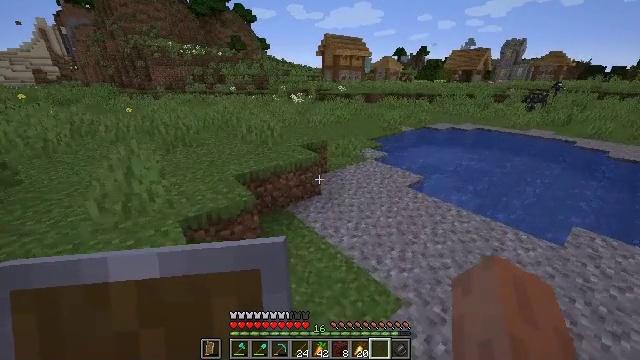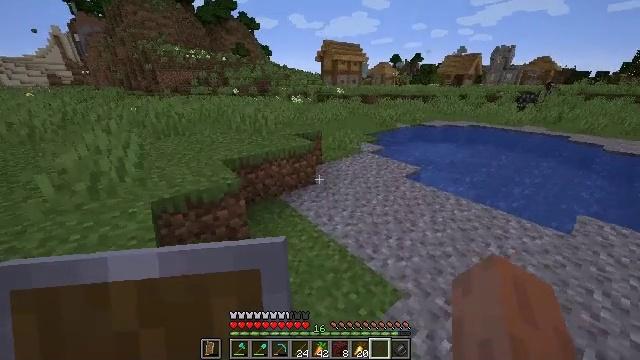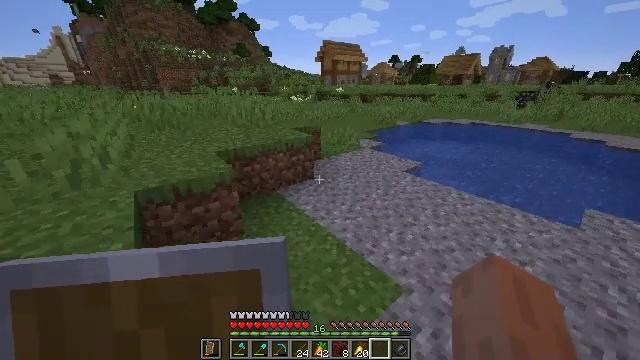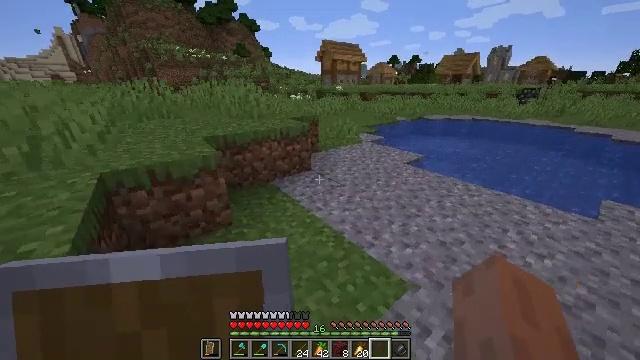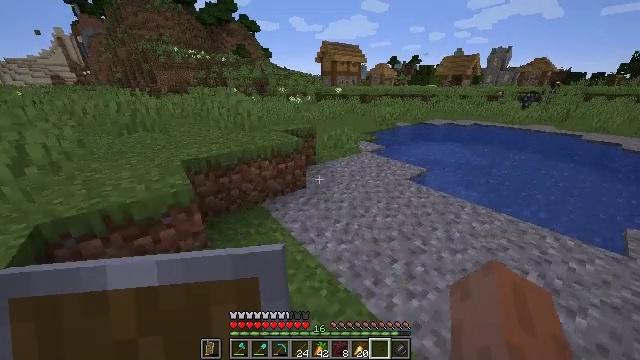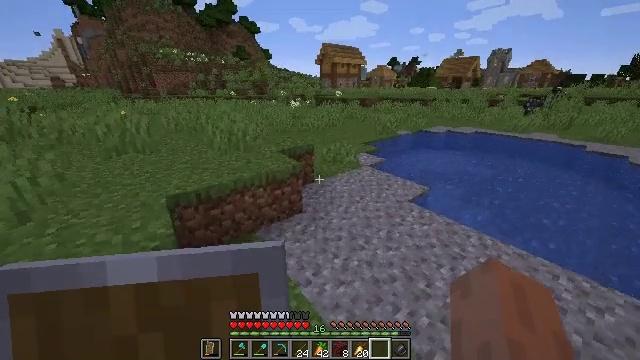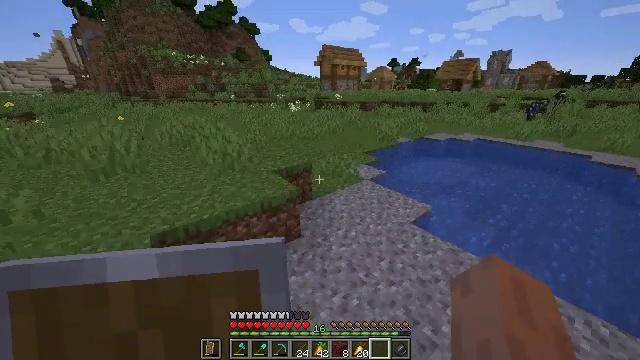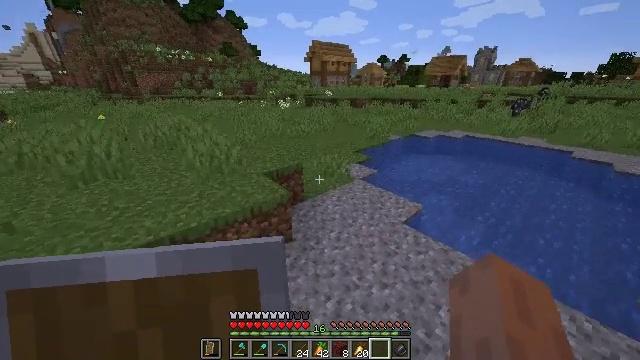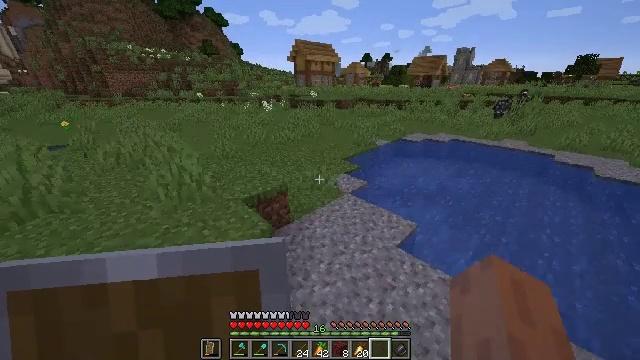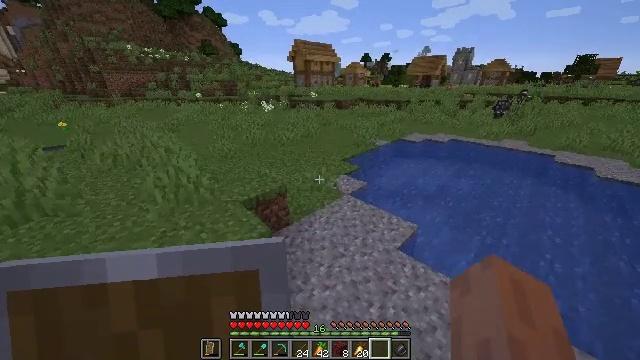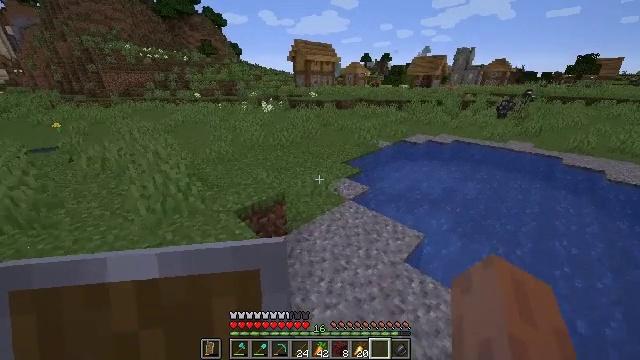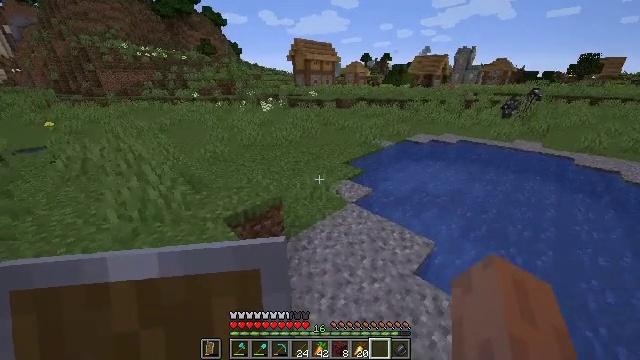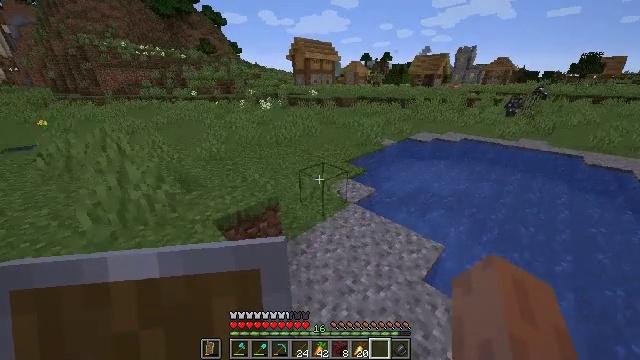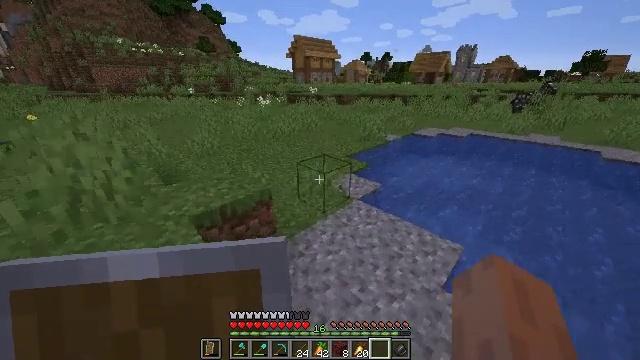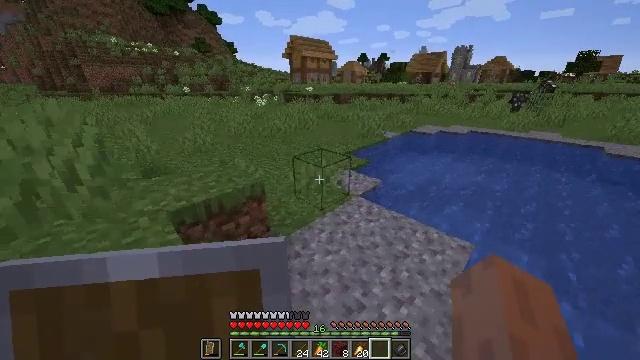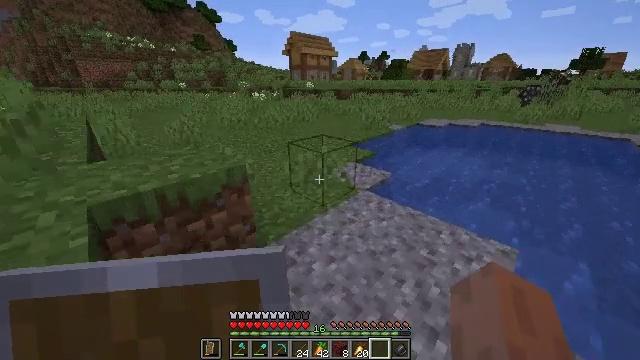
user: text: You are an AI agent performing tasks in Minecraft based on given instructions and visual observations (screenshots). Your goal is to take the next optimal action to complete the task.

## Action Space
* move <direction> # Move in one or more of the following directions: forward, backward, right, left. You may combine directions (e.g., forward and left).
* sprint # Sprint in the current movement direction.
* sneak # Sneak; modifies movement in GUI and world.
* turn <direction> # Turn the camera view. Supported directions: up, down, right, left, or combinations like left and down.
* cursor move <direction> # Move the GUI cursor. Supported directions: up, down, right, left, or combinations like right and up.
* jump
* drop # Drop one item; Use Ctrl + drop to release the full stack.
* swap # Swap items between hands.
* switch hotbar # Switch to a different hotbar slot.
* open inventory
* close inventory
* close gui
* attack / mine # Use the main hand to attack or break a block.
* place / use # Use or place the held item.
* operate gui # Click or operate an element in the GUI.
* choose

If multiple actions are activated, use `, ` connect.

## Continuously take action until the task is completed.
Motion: motion action
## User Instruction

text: Harvest dark oak leaves for decorative purposes.
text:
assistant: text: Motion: move forward, sprint, jump
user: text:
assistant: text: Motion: move forward, sprint, jump
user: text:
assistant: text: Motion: move forward, sprint, jump
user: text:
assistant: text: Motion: move forward, sprint, jump
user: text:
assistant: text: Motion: move forward, sprint, jump
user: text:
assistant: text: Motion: move forward, sprint, jump
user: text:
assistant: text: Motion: move forward, sprint, turn right, jump
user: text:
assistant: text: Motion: move forward, sprint, turn right, jump
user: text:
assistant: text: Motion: move forward, sprint, jump
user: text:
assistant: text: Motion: move forward, sprint, jump
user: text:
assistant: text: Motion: move forward, sprint, jump
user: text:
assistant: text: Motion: move forward, sprint, jump
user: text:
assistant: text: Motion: move forward, sprint, jump
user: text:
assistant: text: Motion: move forward, sprint, jump
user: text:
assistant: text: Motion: move forward, sprint, jump
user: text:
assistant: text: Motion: move forward, sprint, jump
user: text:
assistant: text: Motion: move forward, sprint, jump
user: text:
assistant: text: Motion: move forward, sprint, jump
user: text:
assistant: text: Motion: move forward, sprint, jump
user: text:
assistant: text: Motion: move forward, sprint, jump
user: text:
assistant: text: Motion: move forward, sprint, jump
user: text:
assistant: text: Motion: move forward, sprint, jump
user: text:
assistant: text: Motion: move forward, sprint, jump
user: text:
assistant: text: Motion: move forward, sprint, jump
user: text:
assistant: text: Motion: move forward, sprint, jump
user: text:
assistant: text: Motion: move forward, sprint, jump
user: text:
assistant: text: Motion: move forward, sprint, jump
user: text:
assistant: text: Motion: move forward, sprint, jump
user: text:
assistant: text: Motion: move forward, sprint, jump
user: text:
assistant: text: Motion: move forward, sprint, turn right, jump